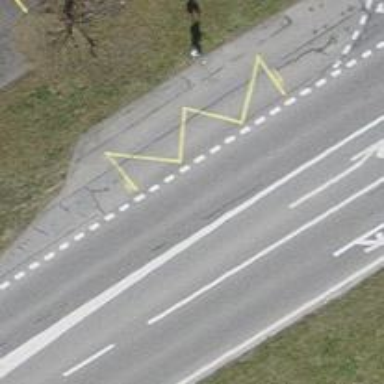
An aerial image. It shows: Public transport stop position.